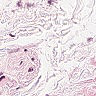
Metastatic tissue present: no